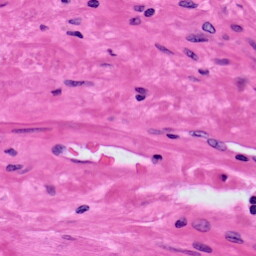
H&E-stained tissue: Prostate